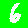
Digit: 6